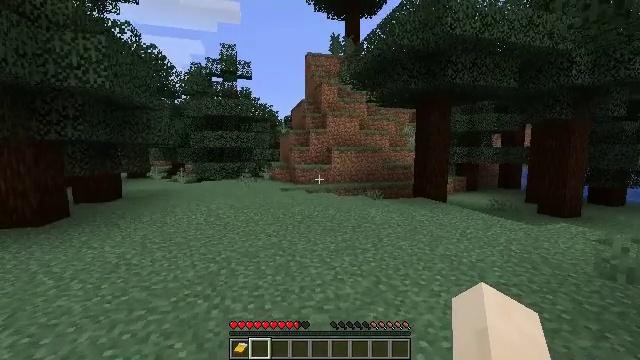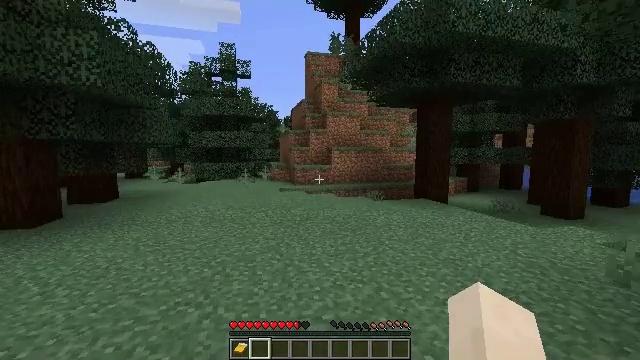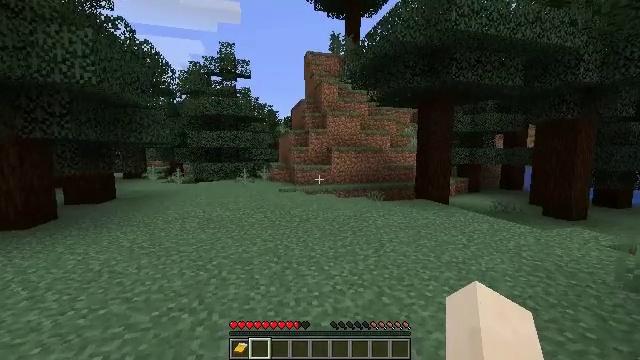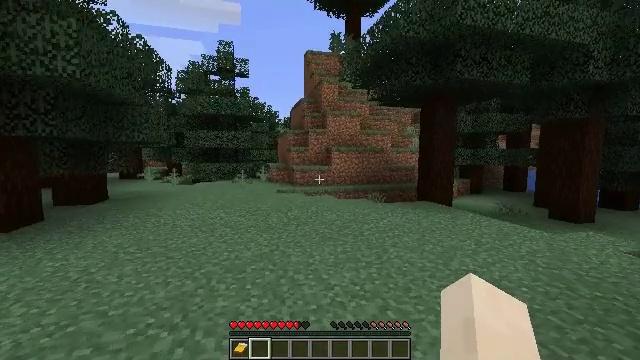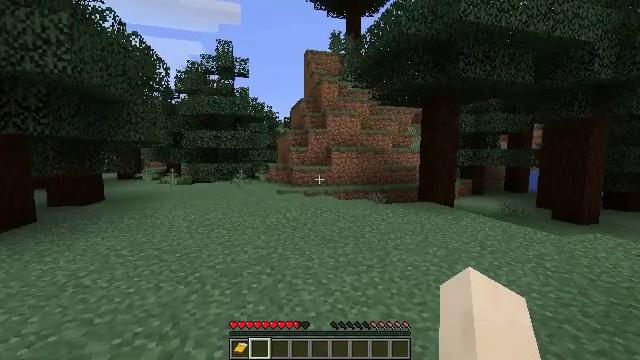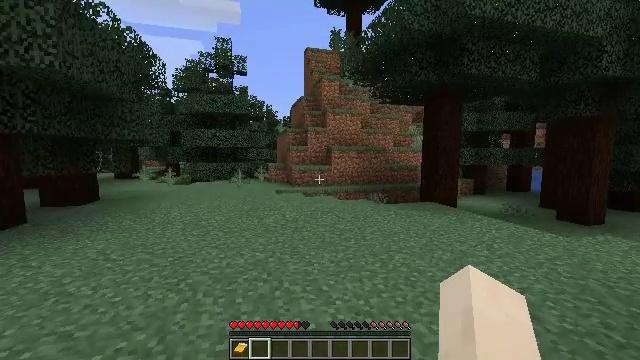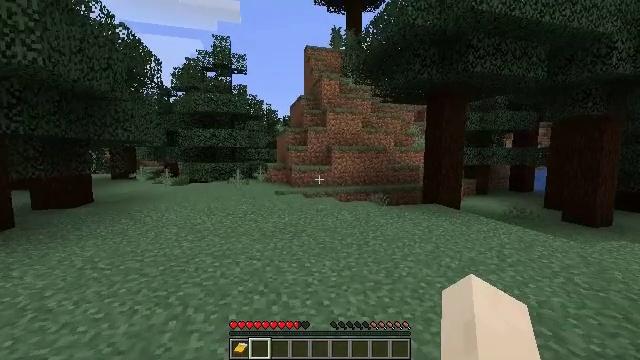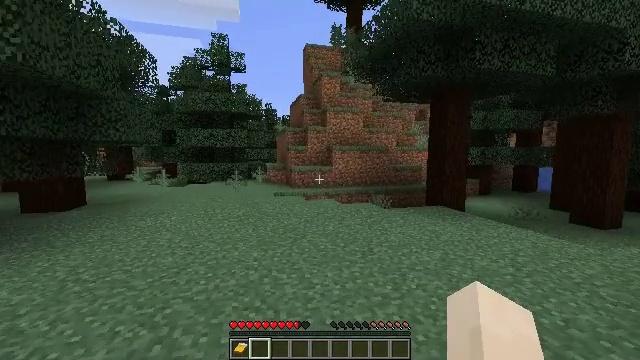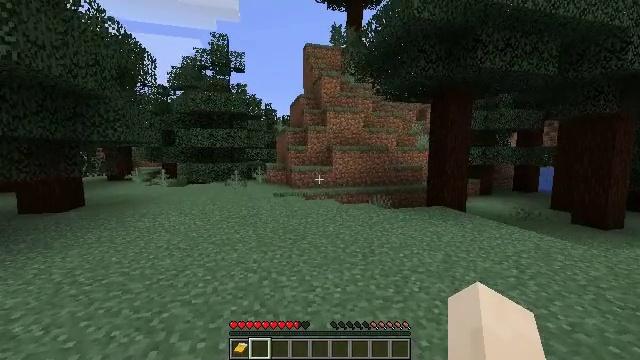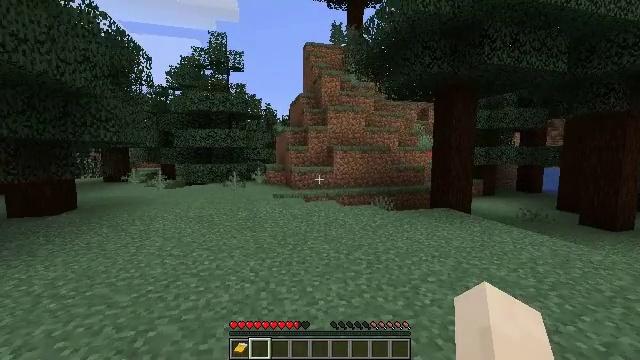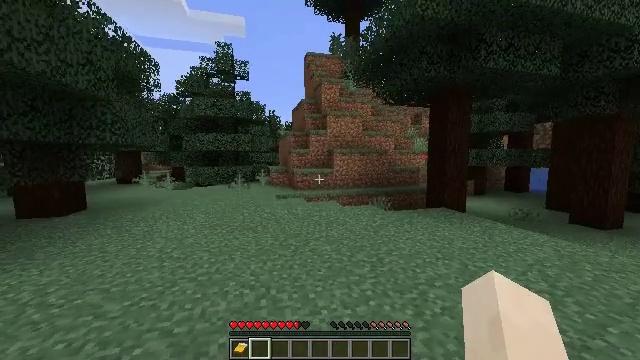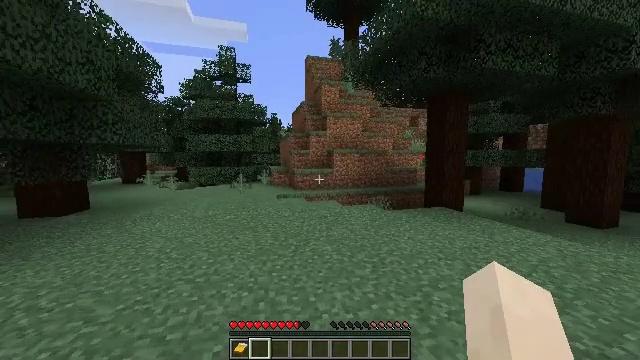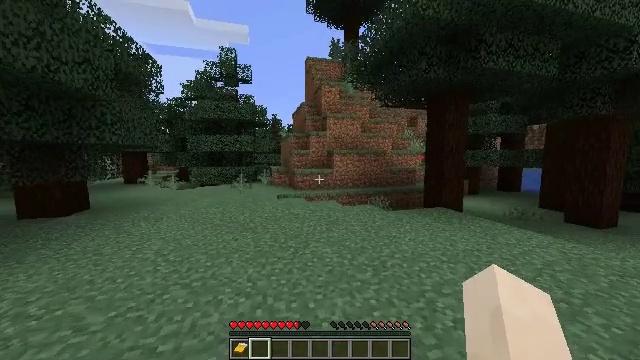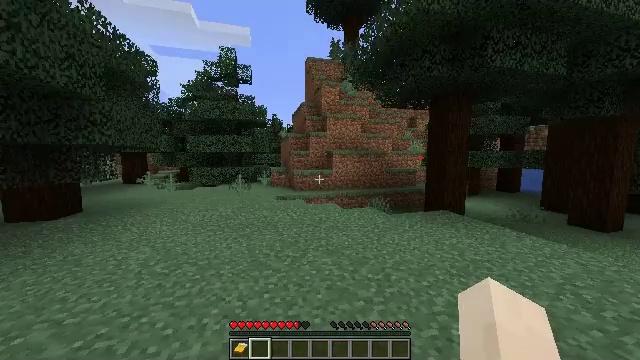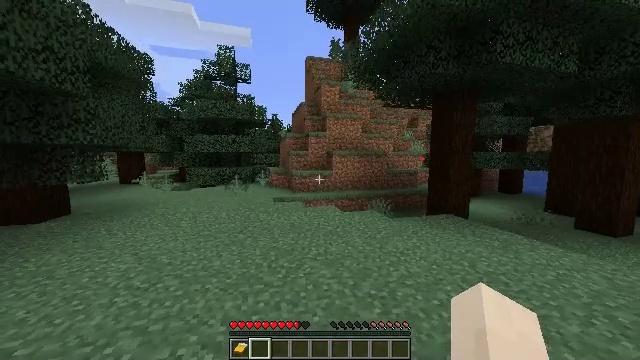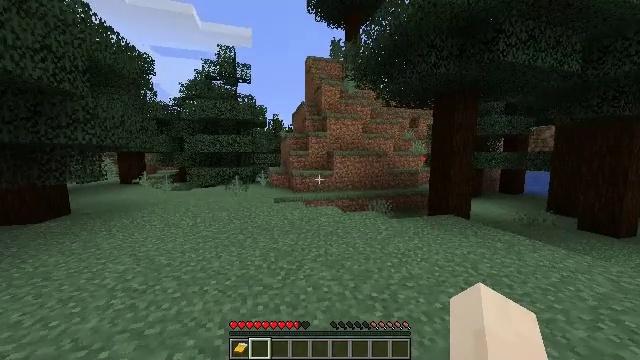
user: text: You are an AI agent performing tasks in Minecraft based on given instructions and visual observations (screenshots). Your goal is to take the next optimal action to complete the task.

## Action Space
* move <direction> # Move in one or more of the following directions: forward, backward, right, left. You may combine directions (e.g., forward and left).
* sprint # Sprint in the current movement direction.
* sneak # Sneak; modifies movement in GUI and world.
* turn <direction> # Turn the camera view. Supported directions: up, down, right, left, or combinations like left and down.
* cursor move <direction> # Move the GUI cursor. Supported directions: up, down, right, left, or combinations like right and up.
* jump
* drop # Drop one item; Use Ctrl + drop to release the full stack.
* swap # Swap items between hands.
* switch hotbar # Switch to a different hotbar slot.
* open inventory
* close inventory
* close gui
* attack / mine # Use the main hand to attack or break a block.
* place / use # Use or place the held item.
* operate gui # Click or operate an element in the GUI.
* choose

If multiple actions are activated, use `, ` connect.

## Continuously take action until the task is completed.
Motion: motion action
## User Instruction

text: Remove the large fern from the terrain.
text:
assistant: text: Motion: move forward
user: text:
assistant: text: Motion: move forward
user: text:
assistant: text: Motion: move forward
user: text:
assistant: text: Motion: move forward
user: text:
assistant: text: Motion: move forward
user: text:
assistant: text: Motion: move forward
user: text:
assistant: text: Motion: move forward
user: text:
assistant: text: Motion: move forward
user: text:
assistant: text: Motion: move forward, sprint
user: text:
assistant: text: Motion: move forward, sprint
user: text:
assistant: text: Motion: move forward, sprint
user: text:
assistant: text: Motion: move forward, sprint
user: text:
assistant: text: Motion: move forward, sprint
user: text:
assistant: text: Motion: move forward, sprint
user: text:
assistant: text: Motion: move forward, sprint
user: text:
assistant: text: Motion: move forward
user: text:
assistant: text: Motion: move forward
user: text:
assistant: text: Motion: move forward
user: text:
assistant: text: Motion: move forward
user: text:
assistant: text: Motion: move forward, turn left
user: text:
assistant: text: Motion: move forward, turn left
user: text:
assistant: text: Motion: move forward, turn left
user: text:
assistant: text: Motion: move forward, turn left and down
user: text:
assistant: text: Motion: move forward, turn left and down
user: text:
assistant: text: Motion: move forward, turn left
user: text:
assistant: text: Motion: move forward
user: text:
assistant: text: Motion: move forward
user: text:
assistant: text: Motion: move forward
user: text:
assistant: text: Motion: move forward
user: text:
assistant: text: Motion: move forward